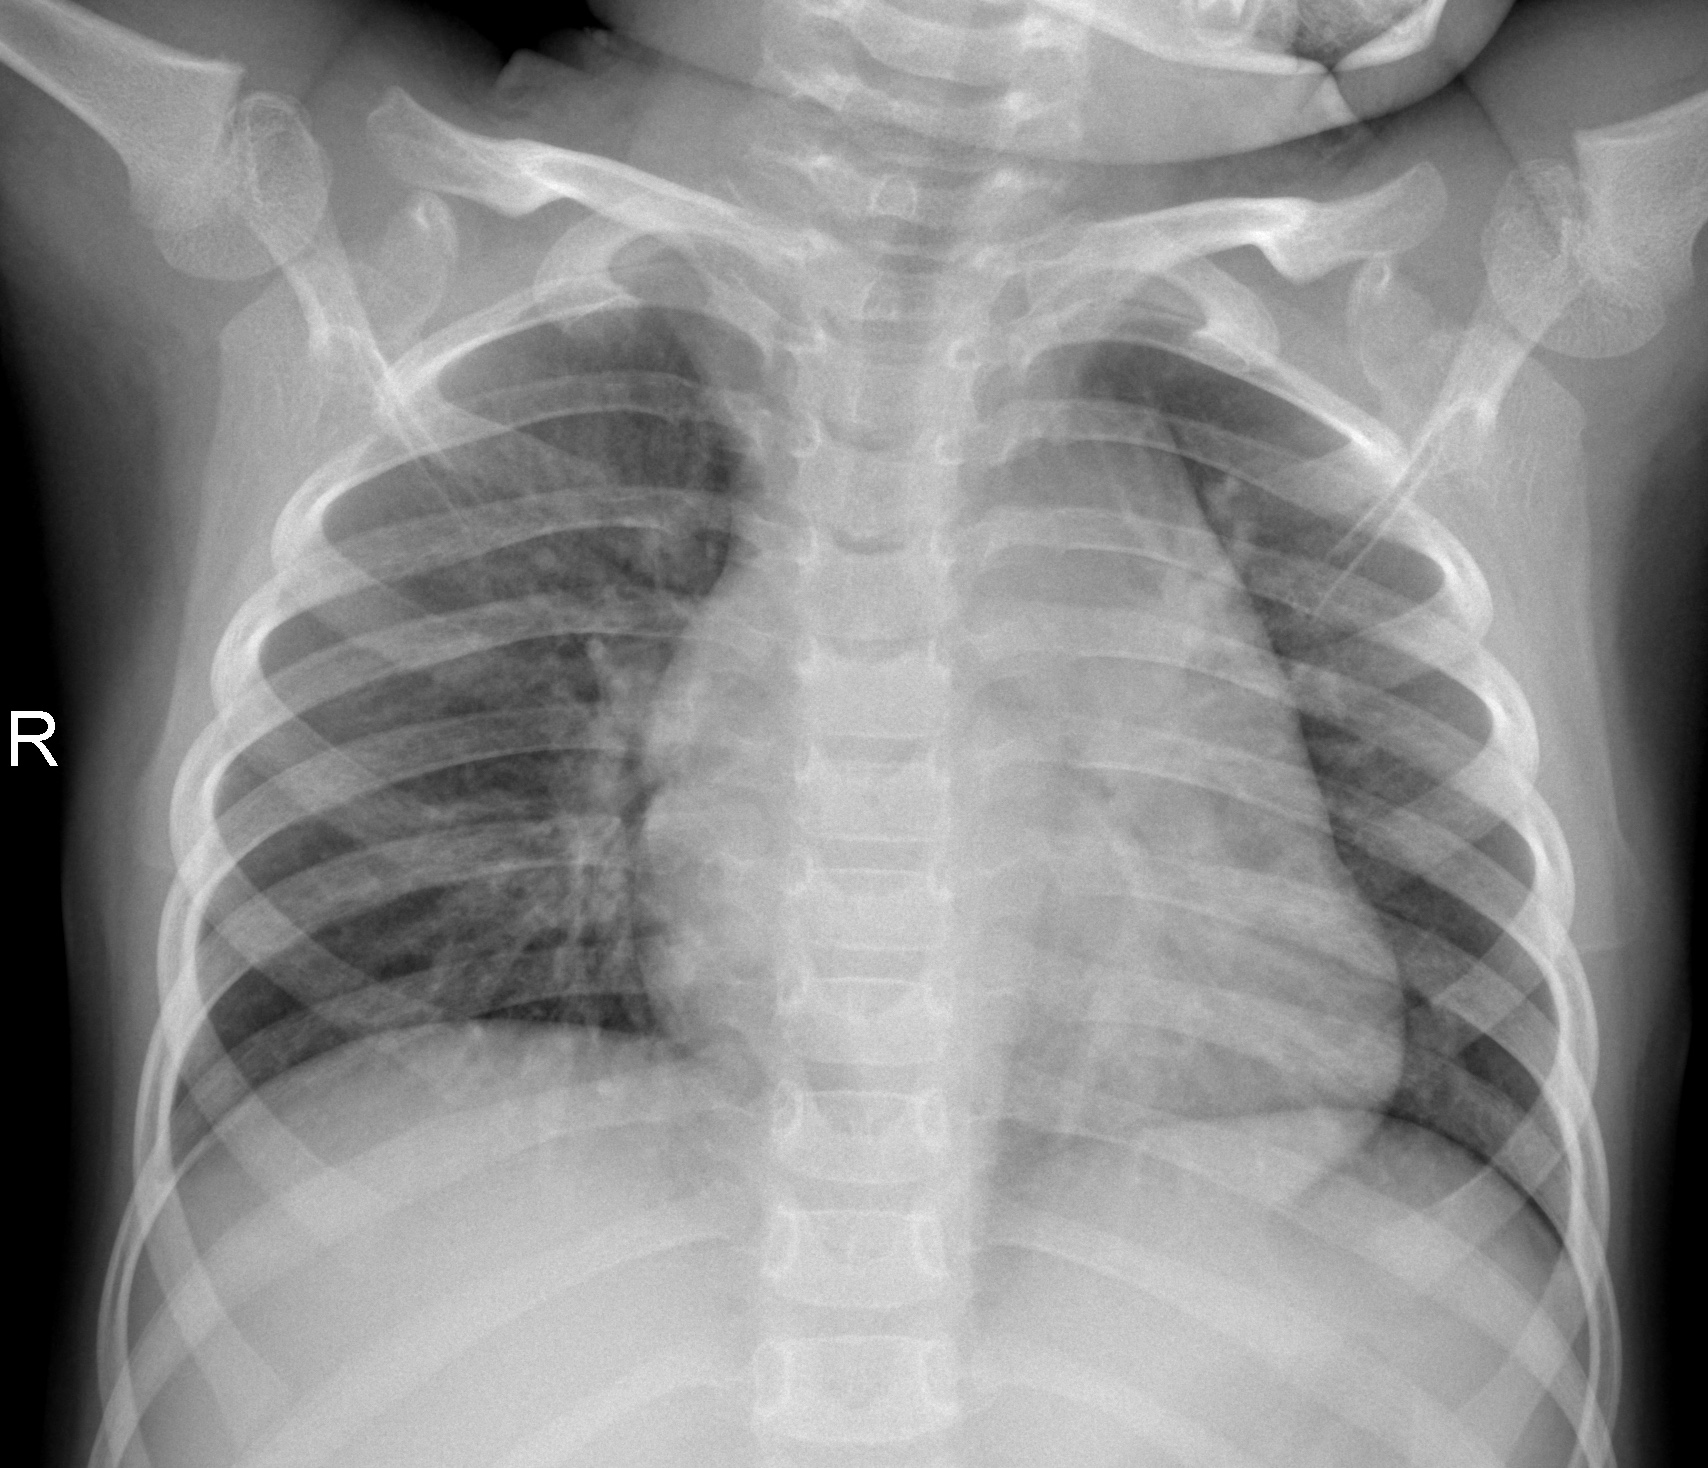
Diagnosis: NORMAL